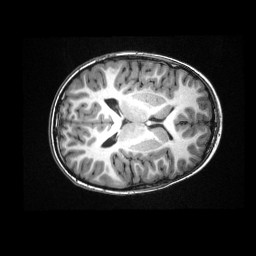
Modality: T1w
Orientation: axial
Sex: male